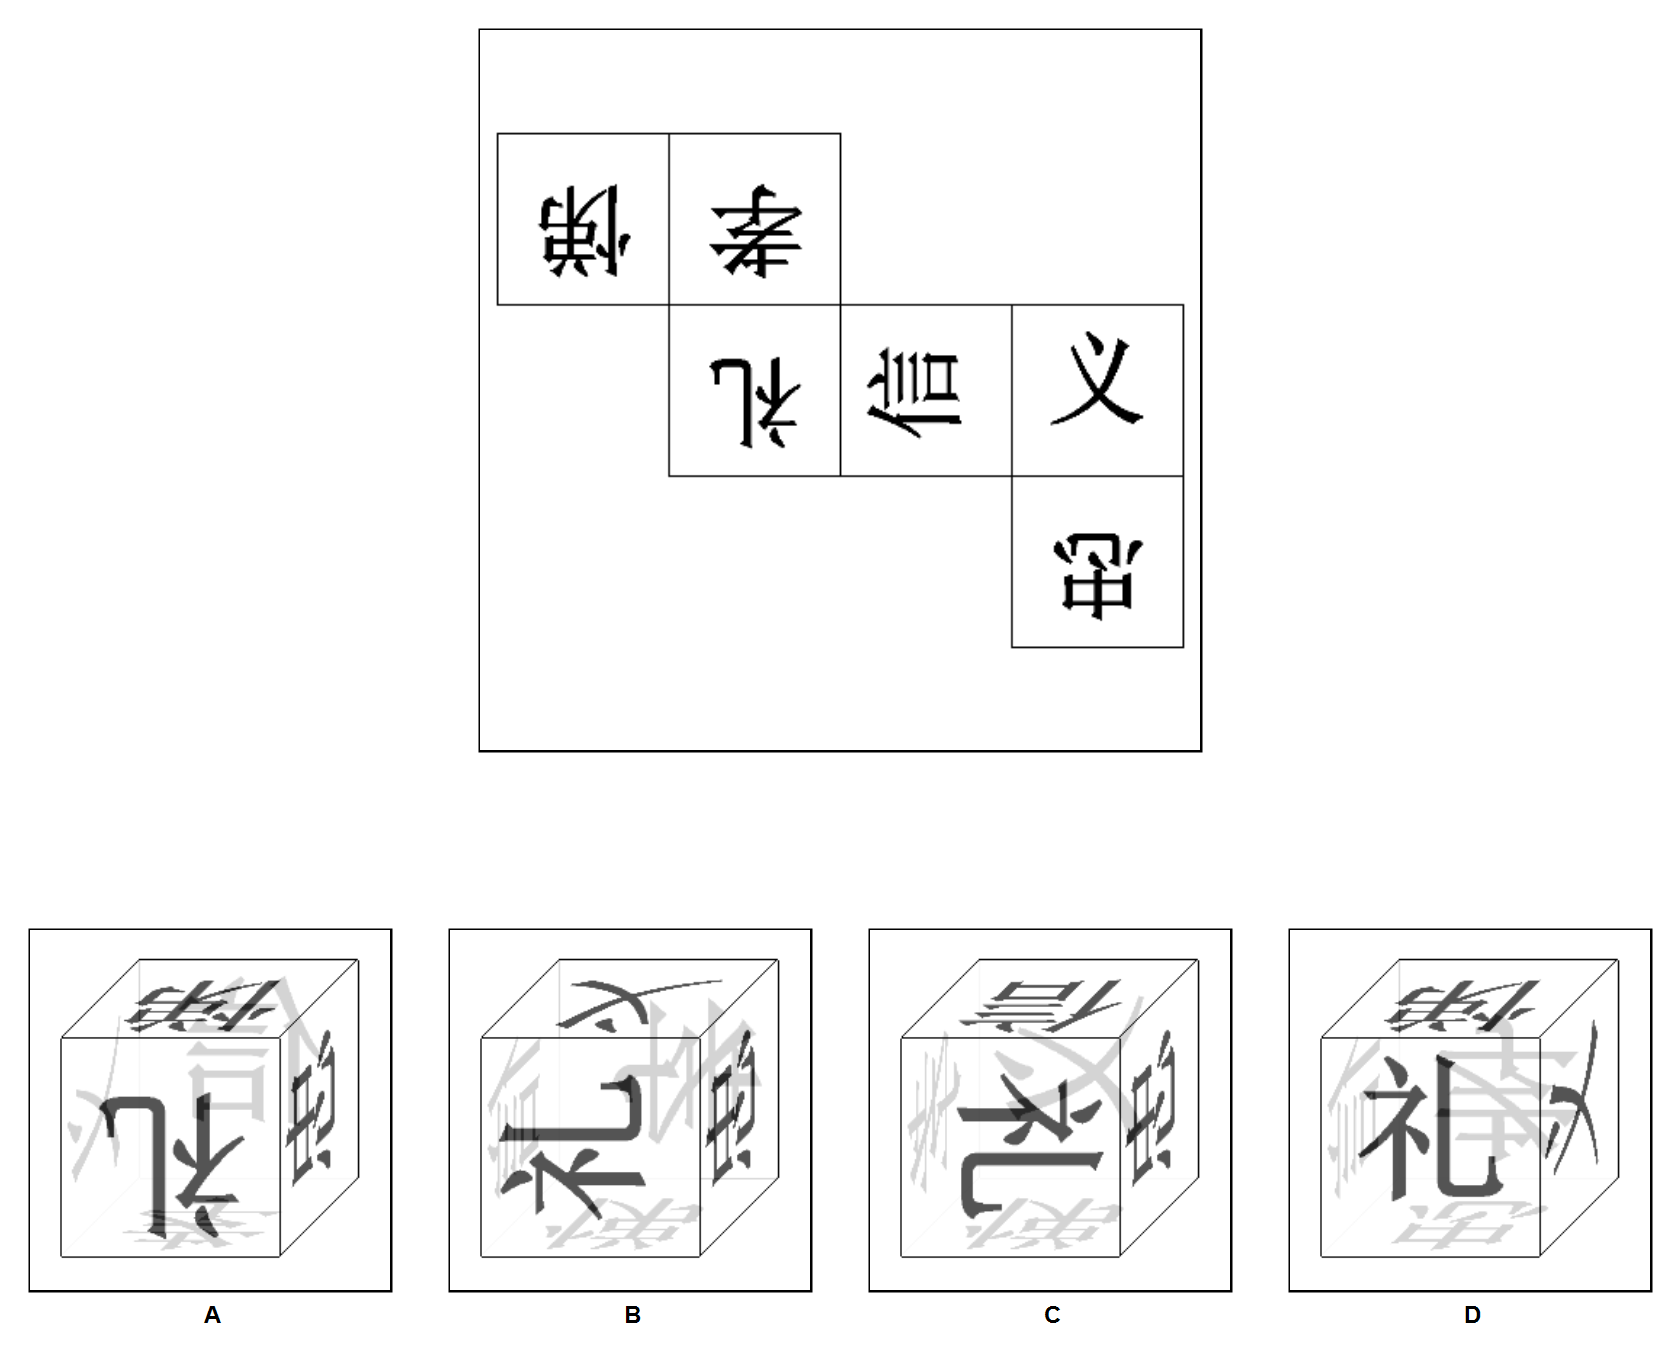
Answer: C